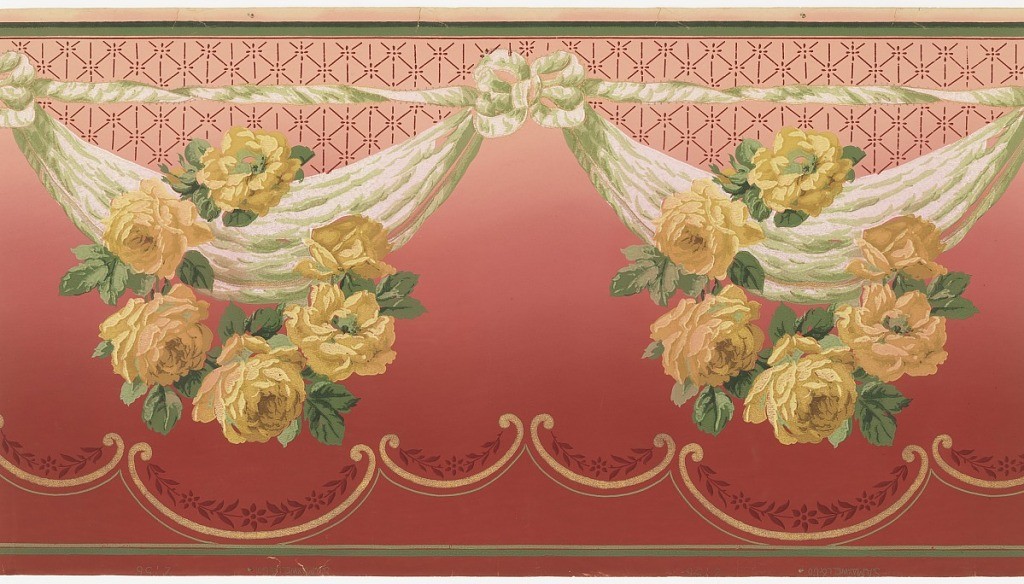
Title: Frieze
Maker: Maxwell & Co., S.A., Chicago, Illinois, USA
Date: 1905–1915
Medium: Machine-printed paper
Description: Repeating yellow rose wreaths (each with six flowers) over/attached to drapery swags tied in bows that connect to a thin horizontal twisting ribbon. Above the swags is lattice pattern in dark red and two thin green stripes. Below the wreathers is a scroll pattern with floral bands. At the bottom are two green stripes. Grounding is shaded from dark red to light pink (bottom to top). Printed in gold mica, greens, pinks, yellows, and reds.
Printed in selvedge: "S. A. Maxwell & Co." "2156"